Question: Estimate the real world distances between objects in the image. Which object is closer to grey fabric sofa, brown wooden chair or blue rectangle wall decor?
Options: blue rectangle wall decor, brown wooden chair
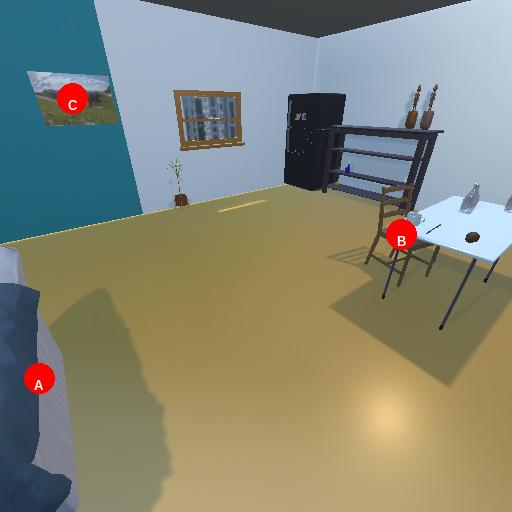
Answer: blue rectangle wall decor